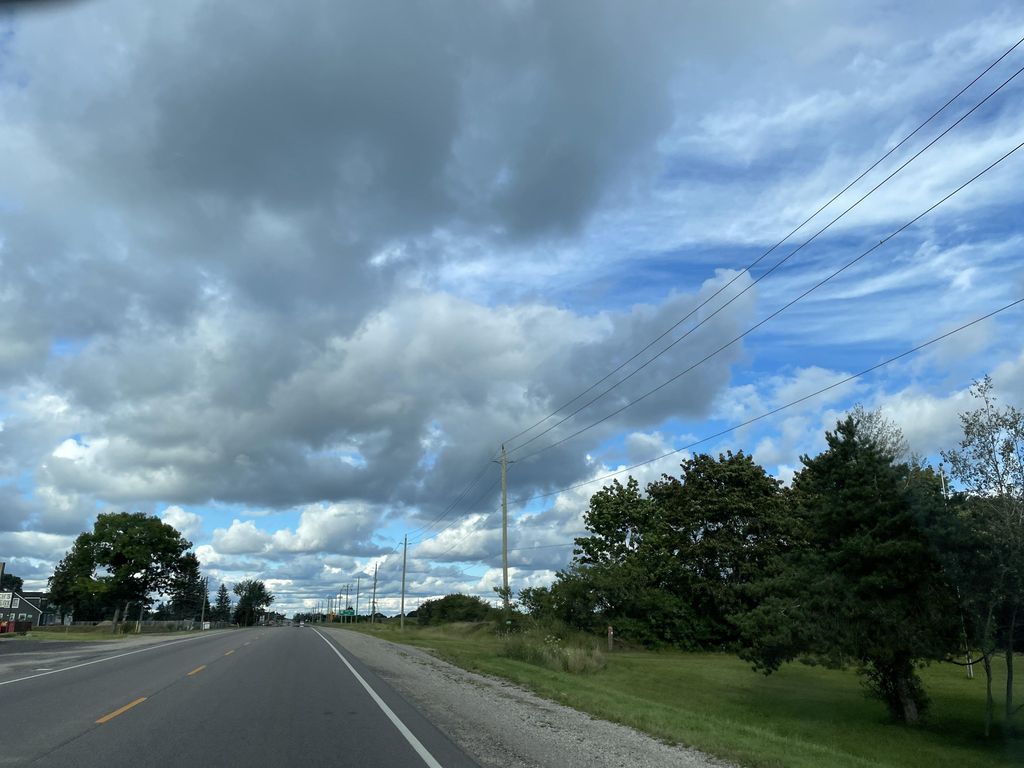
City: kitchener-waterloo